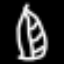
Label: leaf